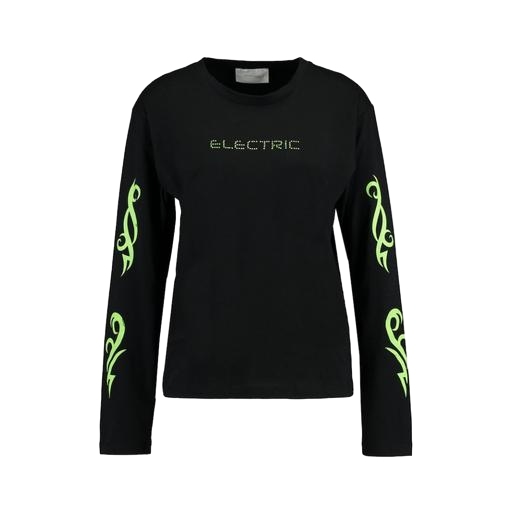
black women's long sleeve t-shirt, longsleeve t-shirt, long-sleeve tee, white background